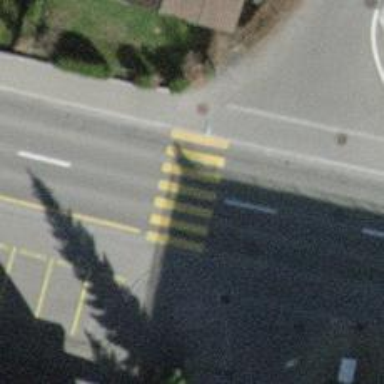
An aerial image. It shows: Uncontrolled crossing on the road.